Aerial crown-view tile of a tropical tree (Barro Colorado Island, Panama), acquired 20241112:
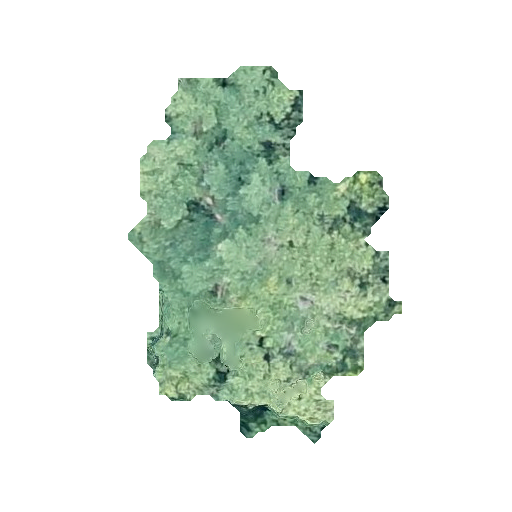
Species: Terminalia amazonia
GBIF accepted scientific name: Terminalia amazonica
Crown area: 102.348 m²